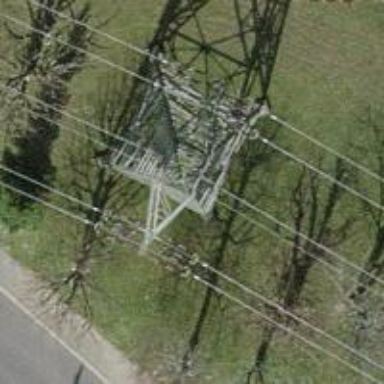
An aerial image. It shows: Lattice structure tower used for power transmission.